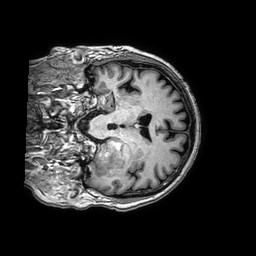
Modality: T1w
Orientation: coronal
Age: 67
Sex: female
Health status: ill
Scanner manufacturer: philips
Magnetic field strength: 3 T
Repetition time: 0.006784 s
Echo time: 0.003051 s